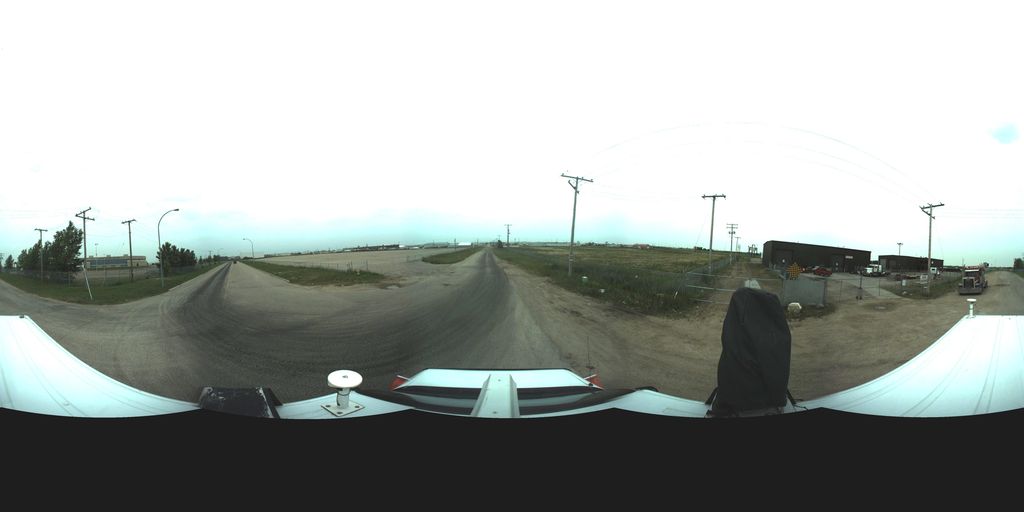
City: saskatoon